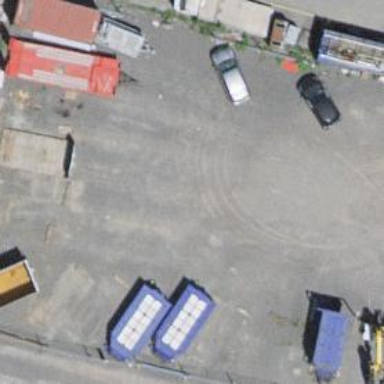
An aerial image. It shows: Recycling centre providing amenities for recycling.